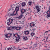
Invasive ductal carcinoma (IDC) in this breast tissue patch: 0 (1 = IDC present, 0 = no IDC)